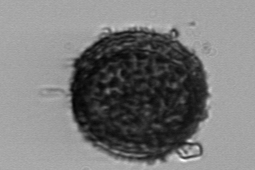
Label: Coscinodiscus